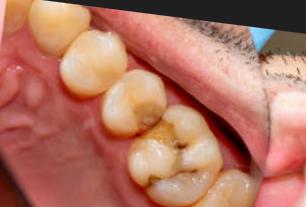
Condition: Caries